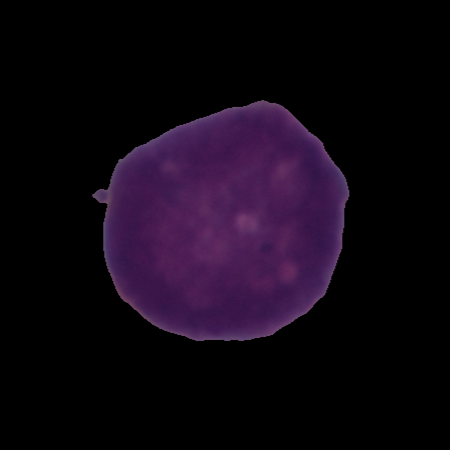
Label: cancer